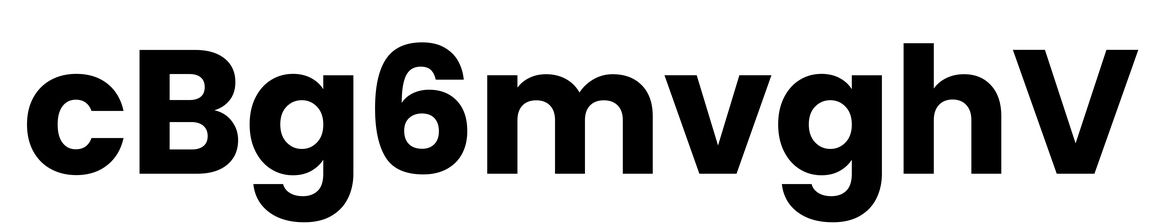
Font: Poppins-Bold